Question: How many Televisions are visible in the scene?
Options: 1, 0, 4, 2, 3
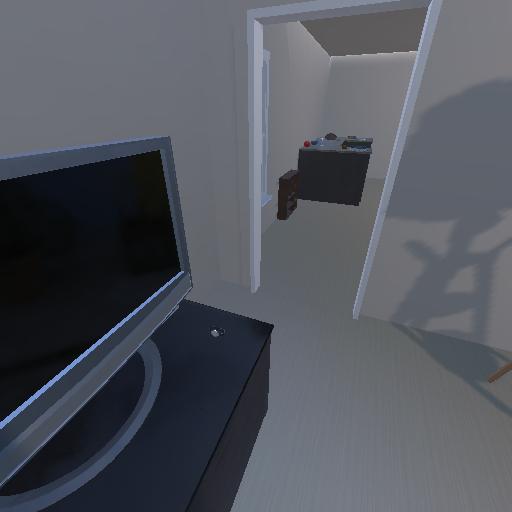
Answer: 1